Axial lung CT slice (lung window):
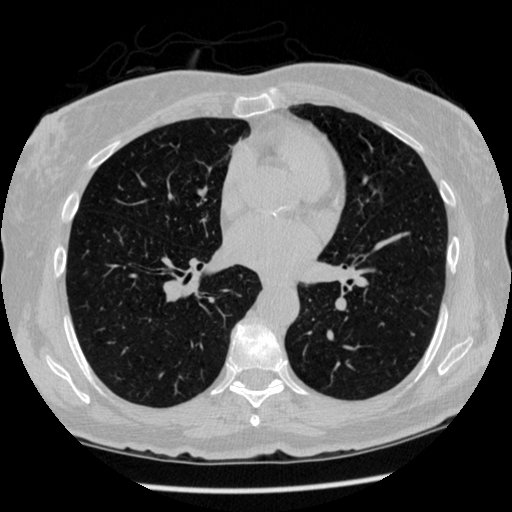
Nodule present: no